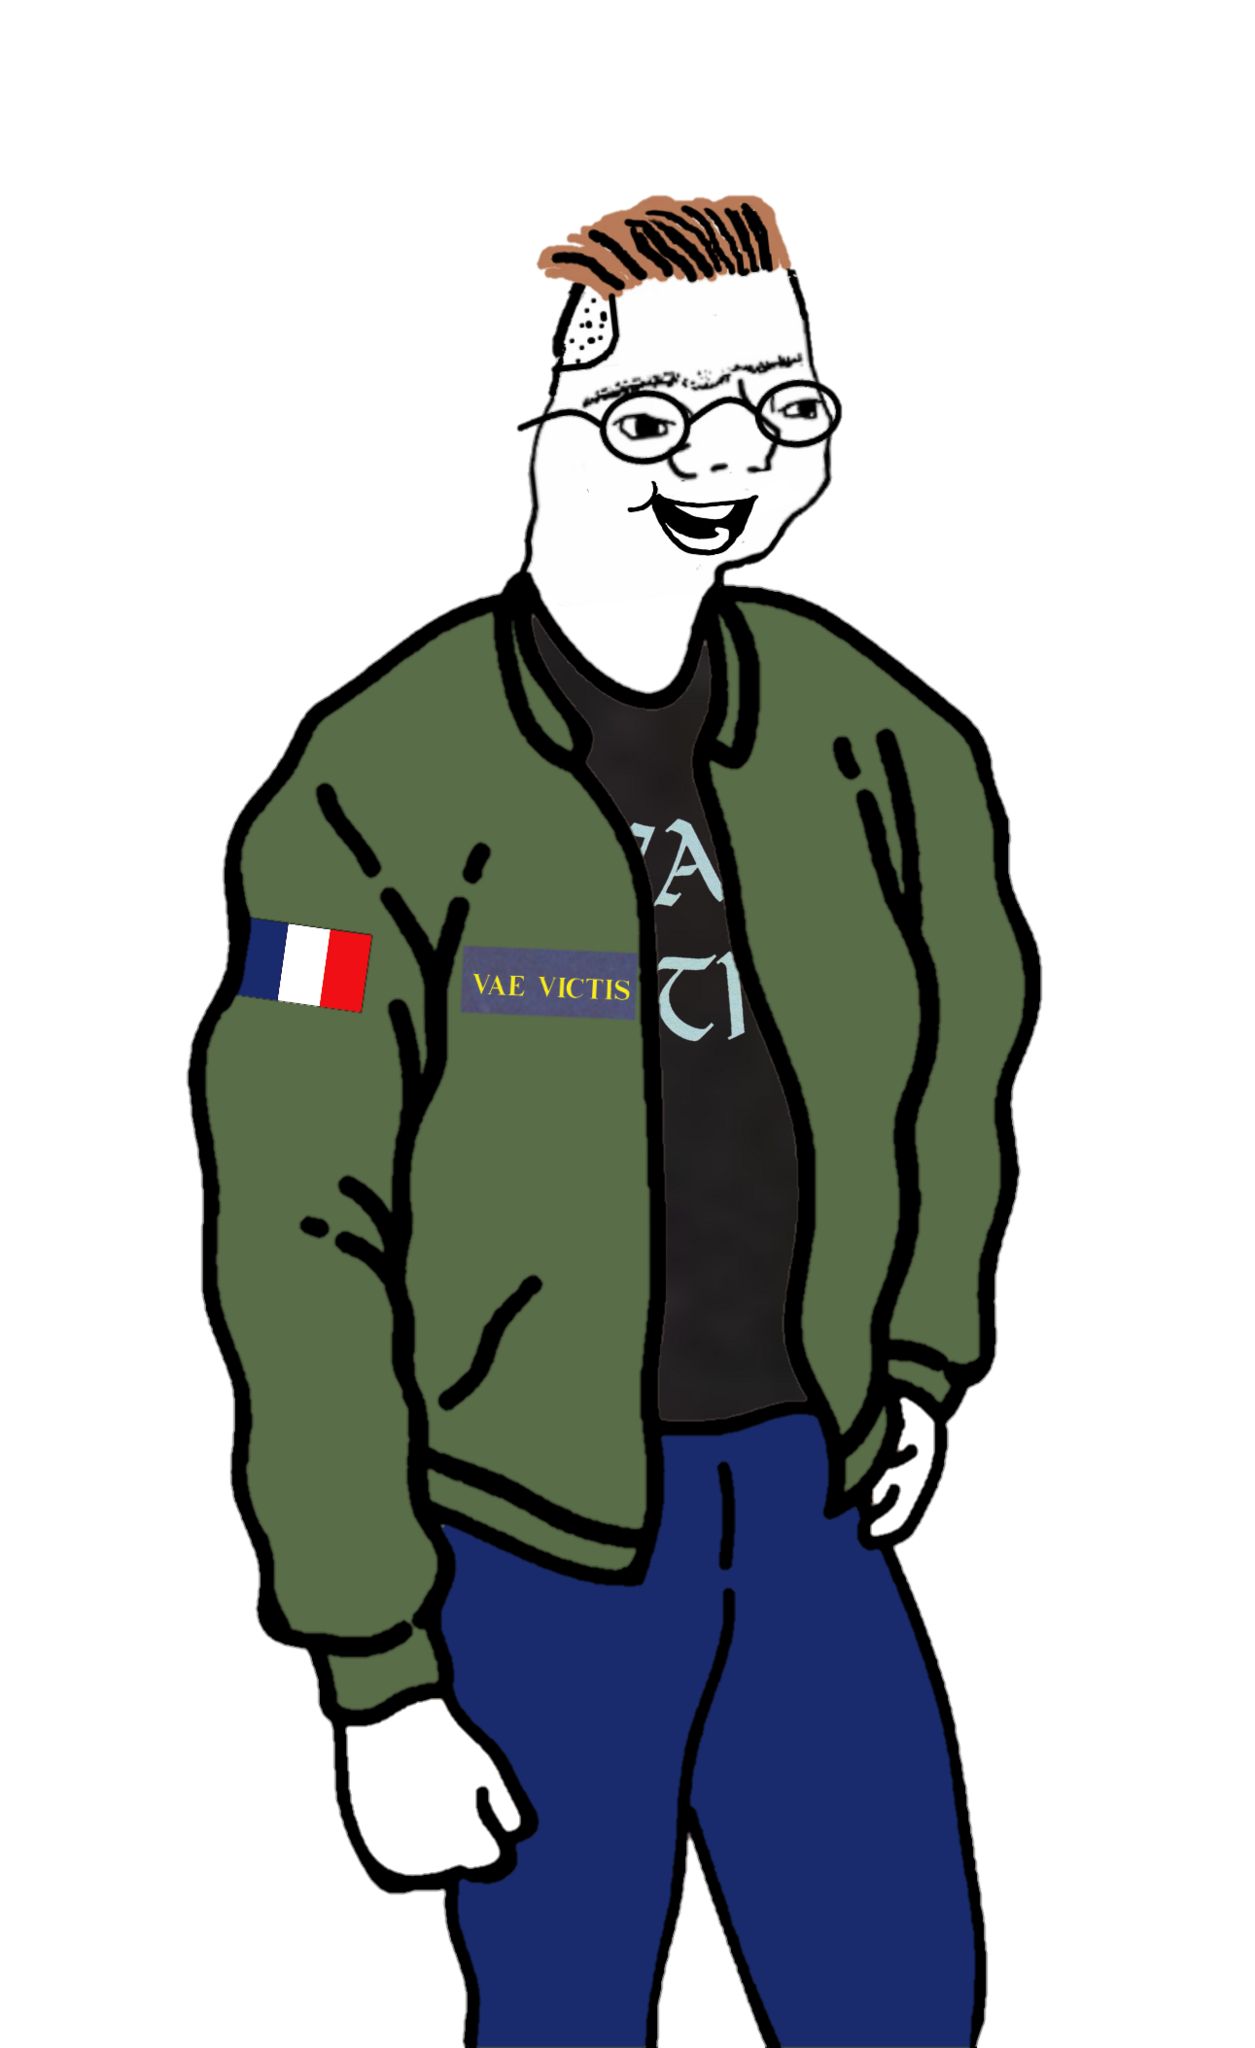
Label: 5_Zoomer